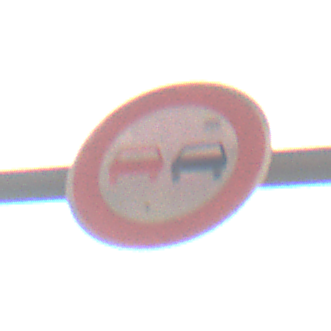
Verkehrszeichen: Ueberholverbot
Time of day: MorningAfternoon
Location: Outdoor (Urban)
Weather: Clear
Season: NotSpecified
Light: Natural